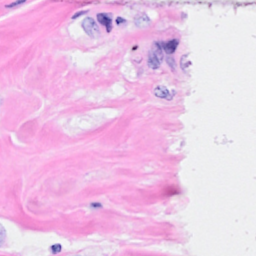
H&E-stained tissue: Breast